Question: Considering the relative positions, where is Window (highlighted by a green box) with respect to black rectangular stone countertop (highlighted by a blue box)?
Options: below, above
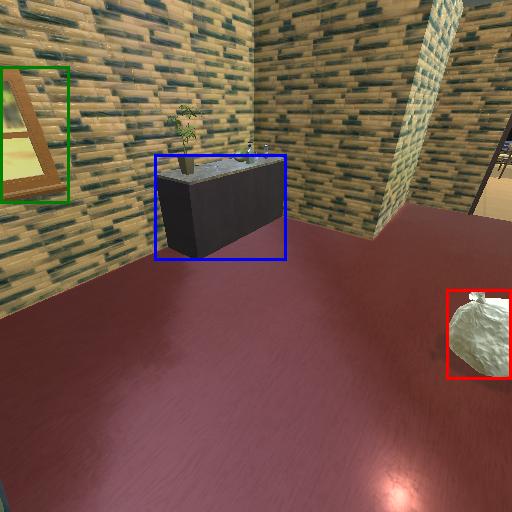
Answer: below